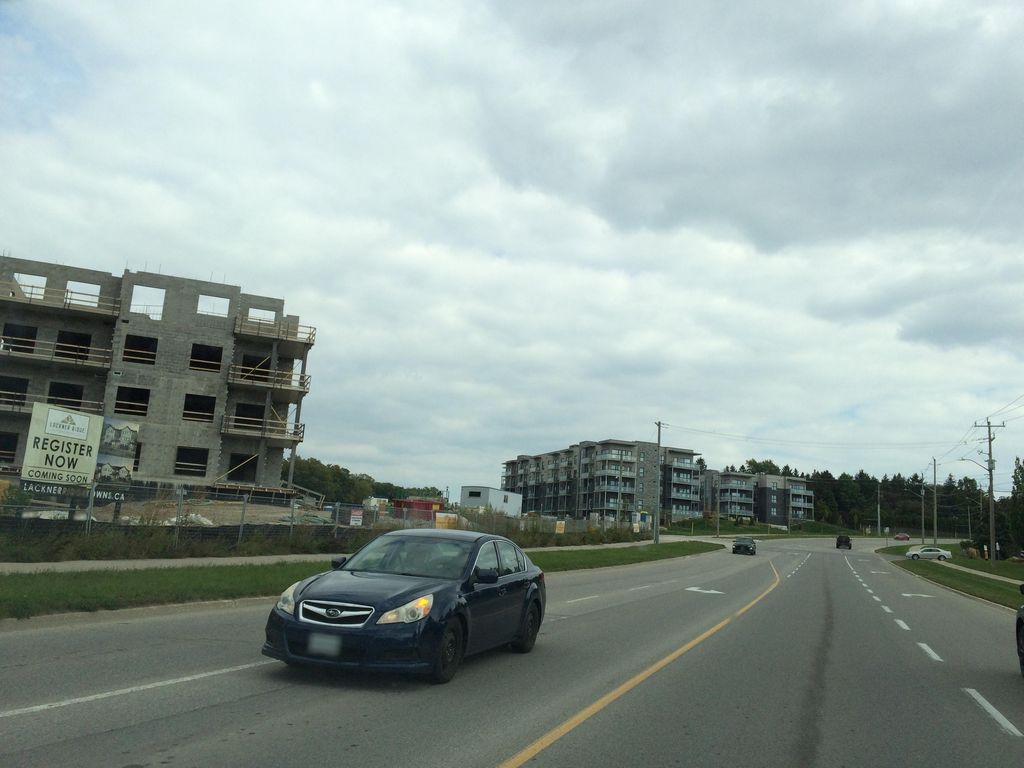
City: kitchener-waterloo